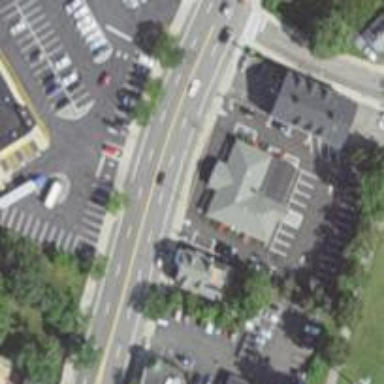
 lined with commercial establishments on both sides."